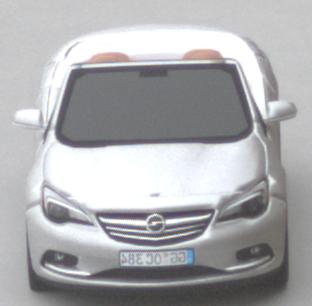
Make: Opel
Model: Cascada 1.4 Turbo
Detailed model: Cascada
Model produced from: 2013/03
Model produced until: 2015/01
Doors: 2
Color: white
Road condition: dry road
Daytime: morning or afternoon
Contrast: low contrast